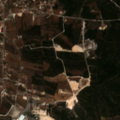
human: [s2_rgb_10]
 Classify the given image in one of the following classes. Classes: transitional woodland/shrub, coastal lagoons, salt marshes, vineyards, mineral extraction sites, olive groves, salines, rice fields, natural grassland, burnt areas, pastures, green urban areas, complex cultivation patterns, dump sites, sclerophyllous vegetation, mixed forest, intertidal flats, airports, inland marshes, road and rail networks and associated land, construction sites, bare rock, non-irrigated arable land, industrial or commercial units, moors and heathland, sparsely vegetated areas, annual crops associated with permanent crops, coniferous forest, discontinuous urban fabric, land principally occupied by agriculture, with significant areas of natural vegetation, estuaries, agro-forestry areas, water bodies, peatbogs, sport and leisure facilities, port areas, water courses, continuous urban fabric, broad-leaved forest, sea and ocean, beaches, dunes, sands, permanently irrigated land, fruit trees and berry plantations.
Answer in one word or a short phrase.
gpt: discontinuous urban fabric, mineral extraction sites, olive groves, annual crops associated with permanent crops, mixed forest, sclerophyllous vegetation